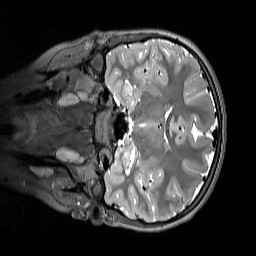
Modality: T2w
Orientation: coronal
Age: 9
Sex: female
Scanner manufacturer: siemens
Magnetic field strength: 3 T
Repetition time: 3.2 s
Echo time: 0.408 s